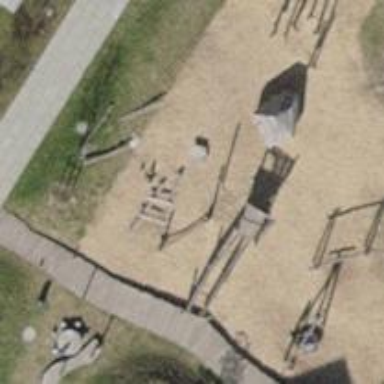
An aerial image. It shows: Playground with various play structures.